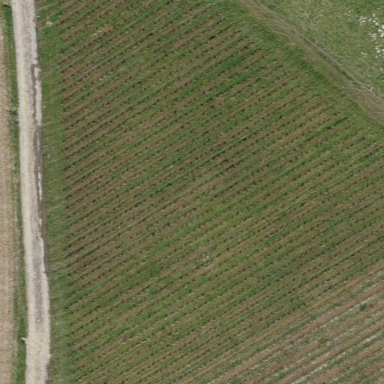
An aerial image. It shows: Vineyard with grape crops.